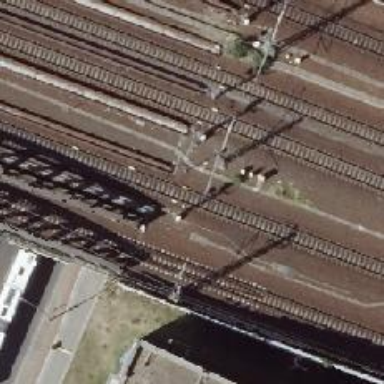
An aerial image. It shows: Railway signal.